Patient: sex F, age 39
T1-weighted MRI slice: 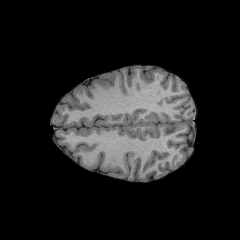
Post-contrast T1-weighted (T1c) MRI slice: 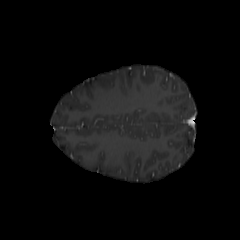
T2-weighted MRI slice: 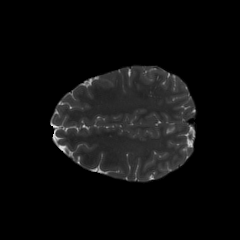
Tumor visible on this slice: no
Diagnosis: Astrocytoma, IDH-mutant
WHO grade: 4